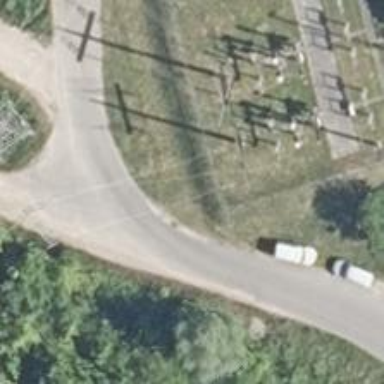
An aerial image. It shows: Power pole.